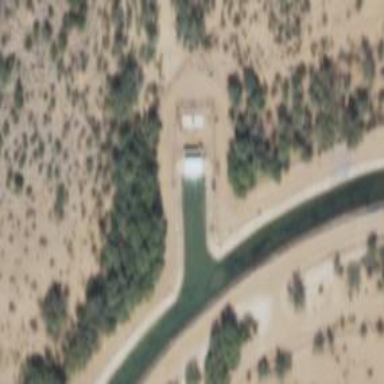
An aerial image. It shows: Gate in the waterway.